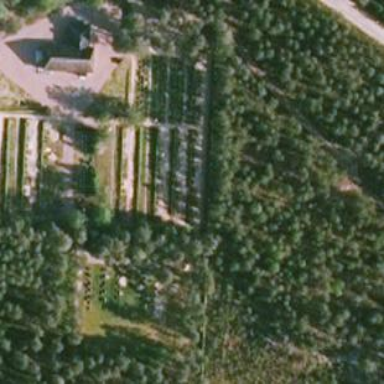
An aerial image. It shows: Cemetery.